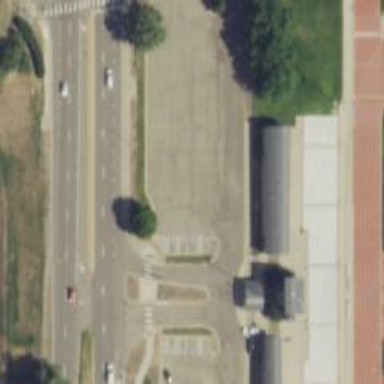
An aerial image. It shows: Stop road.